Question: I'm attempting to pass the string in the 'itemSearch' text field from my 'SearchViewController' to my 'CriteriaViewController'. I have everything setup according to this thread: <URL>. The only difference is that rather than passing a BOOL, I'm passing a string. I think my error is how I'm handling this part: 'controller.itemSearch == self.itemSearch.text;'
Error message:
'''
-[CriteriaViewController topViewController]: unrecognized selector sent to instance 0xa99df90
2014-04-17 17:54:20.534 Parse+Storyboard[7095:60b] *** Terminating app due to uncaught exception 'NSInvalidArgumentException', reason:'-[CriteriaViewController topViewController]: unrecognized selector sent to instance 0xa99df90'
*** First throw call stack:
(
0 CoreFoundation 0x02a751e4 __exceptionPreprocess + 180
1 libobjc.A.dylib 0x026338e5 objc_exception_throw + 44
2 CoreFoundation 0x02b12243 -[NSObject(NSObject) doesNotRecognizeSelector:] + 275
3 CoreFoundation 0x02a6550b ___forwarding___ + 1019
4 CoreFoundation 0x02a650ee _CF_forwarding_prep_0 + 14
5 Parse+Storyboard 0x0000348e -[SearchViewController prepareForSegue:sender:] + 238
6 UIKit 0x01857efa -[UIStoryboardSegueTemplate _perform:] + 156
7 UIKit 0x0141441c -[UIViewController performSegueWithIdentifier:sender:] + 72
8 Parse+Storyboard 0x000032d1 __35-[SearchViewController nextButton:]_block_invoke + 257
9 Parse+Storyboard 0x0007a087 __40-[PFTask thenCallBackOnMainThreadAsync:]_block_invoke_2 + 241
10 libdispatch.dylib 0x036857b8 _dispatch_call_block_and_release + 15
11 libdispatch.dylib 0x0369a4d0 _dispatch_client_callout + 14
12 libdispatch.dylib 0x03688726 _dispatch_main_queue_callback_4CF + 340
13 CoreFoundation 0x02ada43e __CFRUNLOOP_IS_SERVICING_THE_MAIN_DISPATCH_QUEUE__ + 14
14 CoreFoundation 0x02a1b5cb __CFRunLoopRun + 1963
15 CoreFoundation 0x02a1a9d3 CFRunLoopRunSpecific + 467
16 CoreFoundation 0x02a1a7eb CFRunLoopRunInMode + 123
17 GraphicsServices 0x02cd25ee GSEventRunModal + 192
18 GraphicsServices 0x02cd242b GSEventRun + 104
19 UIKit 0x012f3f9b UIApplicationMain + 1225
20 Parse+Storyboard 0x000028ad main + 141
21 libdyld.dylib 0x038cf701 start + 1
)
libc++abi.dylib: terminating with uncaught exception of type NSException
'''
SearchViewController.h:
'''
#import <UIKit/UIKit.h>
#import <Parse/Parse.h>
#import <Parse/PFCloud.h>
#import "CriteriaViewController.h"
@interface SearchViewController : UIViewController
@property (weak, nonatomic) IBOutlet UIButton *nextButtonOutlet;
@end
'''
SearchViewController.m:
'''
- (void)prepareForSegue:(UIStoryboardSegue *)segue sender:(id)sender
{
if([segue.identifier isEqualToString:@"ShowCriteriaSegue"]){
UINavigationController *navController = (UINavigationController *)segue.destinationViewController;
CriteriaViewController *controller = (CriteriaViewController *)navController.topViewController;
controller.itemSearch == self.itemSearch.text;
}
}
'''
CriteriaViewController.h
'''
#import <UIKit/UIKit.h>
#import <Parse/Parse.h>
@interface CriteriaViewController : UIViewController
@property (nonatomic) IBOutlet UITextField *itemSearch;
@end
'''

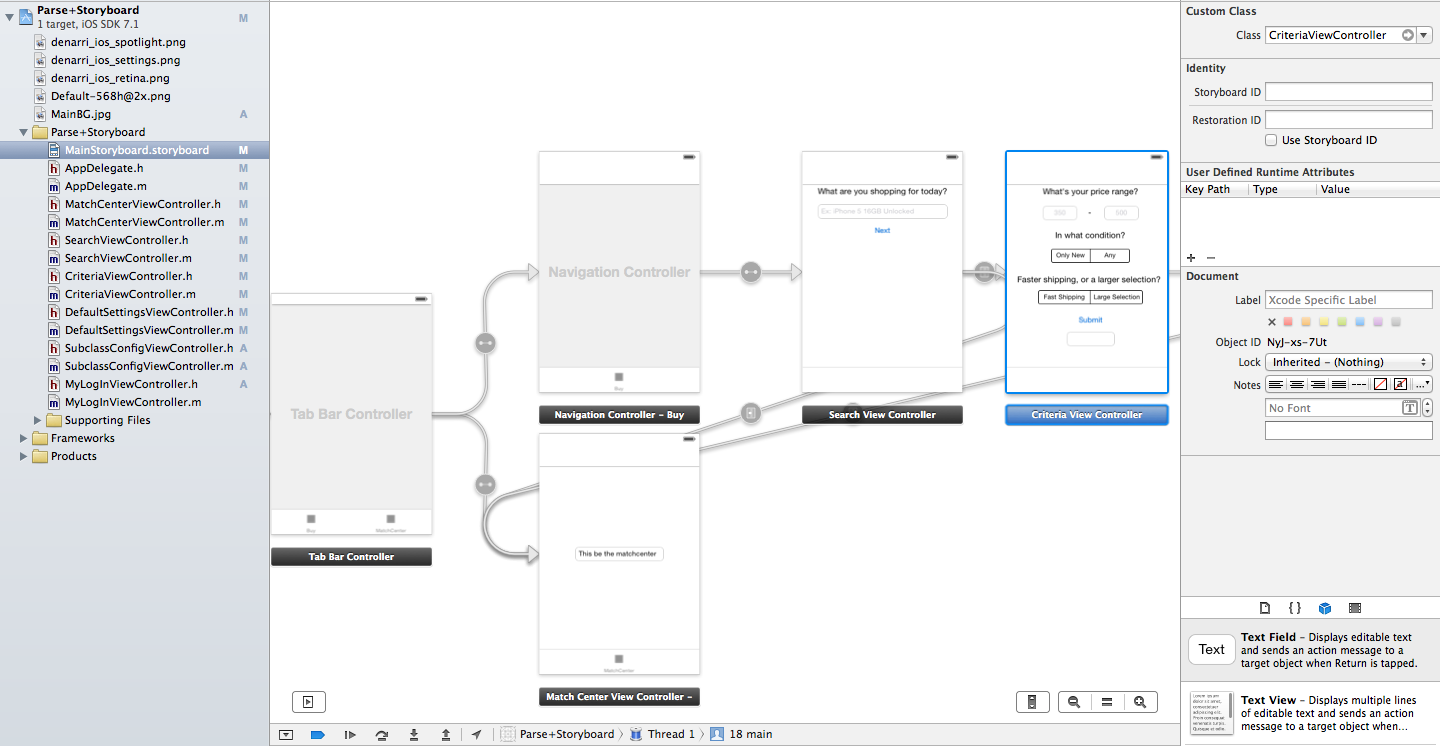
Answer: By reading your crash message:
> -[CriteriaViewController topViewController]: unrecognized selector sent to instance 0xa99df90
2014-04-17 17:54:20.534 Parse+Storyboard[7095:60b] Terminating app due to uncaught exception 'NSInvalidArgumentException', reason:'-[CriteriaViewController topViewController]: unrecognized selector sent to instance 0xa99df90'
It seems like 'UINavigationController *navController = (UINavigationController *)segue.destinationViewController;'
is returning a "CriteriaViewController" instead of a UINavigationController.
Without looking at the storyboard file, it's hard to confirm. You should check your storyboard file; the segue should be pointing to a UINavigationController which contains CriteriaViewController